Interaction volume radius: 5 \u00c5
Interaction volume height: 30 \u00c5
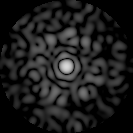
Disorder parameter: 0.8408